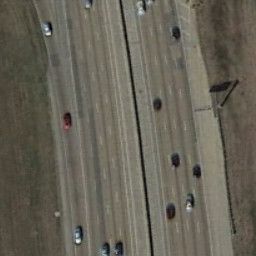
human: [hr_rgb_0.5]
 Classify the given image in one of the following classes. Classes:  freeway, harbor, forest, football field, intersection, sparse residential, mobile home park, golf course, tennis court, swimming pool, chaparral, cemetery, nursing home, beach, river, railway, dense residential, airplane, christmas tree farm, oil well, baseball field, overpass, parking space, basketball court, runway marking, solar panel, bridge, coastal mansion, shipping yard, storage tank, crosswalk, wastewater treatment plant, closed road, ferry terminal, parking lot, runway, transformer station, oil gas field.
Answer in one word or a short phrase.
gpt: freeway